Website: macys
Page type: review-order
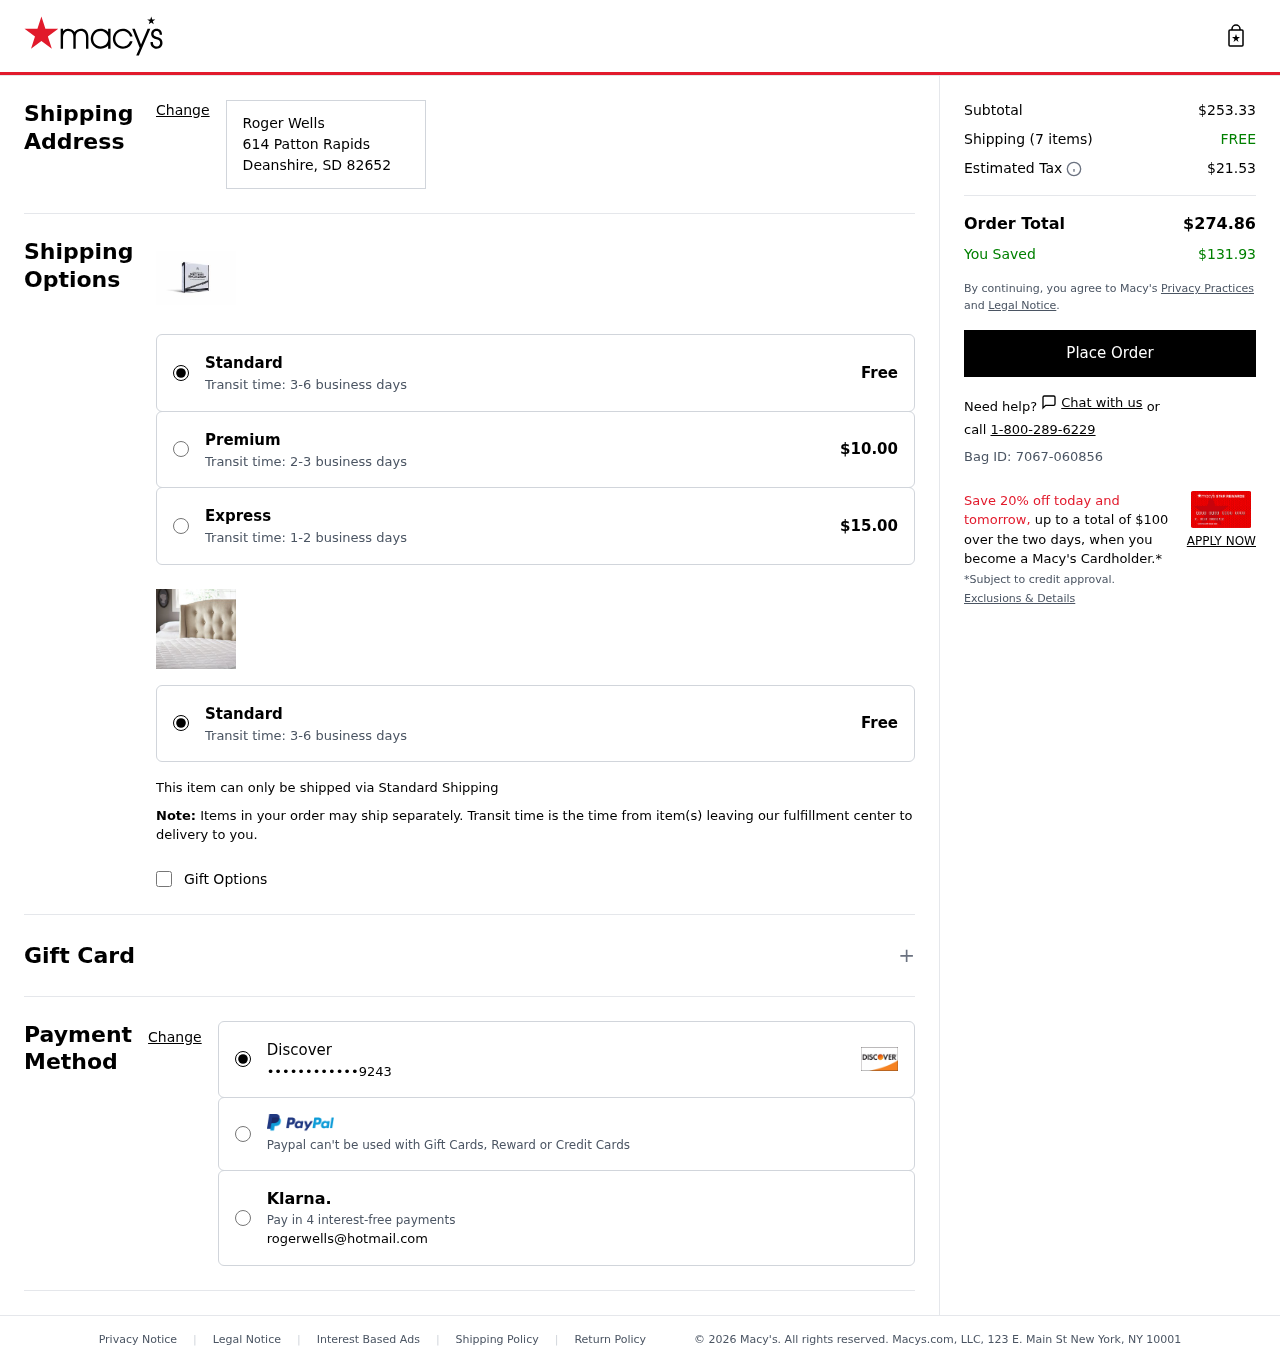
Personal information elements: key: PII_CARD_LAST4
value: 9243
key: PII_CARD_TYPE
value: Discover
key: PII_CITY
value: Deanshire
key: PII_EMAIL
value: rogerwells@hotmail.com
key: PII_FULLNAME
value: Roger Wells
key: PII_POSTCODE
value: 82652
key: PII_STATE_ABBR
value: SD
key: PII_STREET
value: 614 Patton Rapids
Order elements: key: ORDER_SUBTOTAL
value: $253.33
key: ORDER_NUM_ITEMS
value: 7
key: ORDER_SHIPPING_COST
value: FREE
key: ORDER_TAX
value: $21.53
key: ORDER_TOTAL
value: $274.86
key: ORDER_SAVINGS
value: $131.93
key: ORDER_BAG_ID
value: Bag ID: 7067-060856